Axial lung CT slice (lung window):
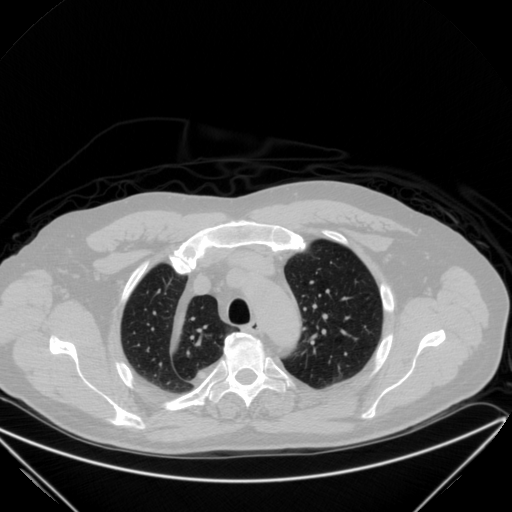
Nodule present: no